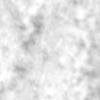
Label: no_change